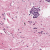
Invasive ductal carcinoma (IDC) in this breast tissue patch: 0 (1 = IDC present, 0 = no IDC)